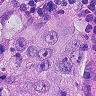
Metastatic tissue present: yes